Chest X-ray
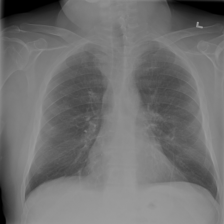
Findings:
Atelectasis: positive
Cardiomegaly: negative
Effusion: negative
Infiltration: negative
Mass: negative
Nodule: negative
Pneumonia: negative
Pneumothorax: negative
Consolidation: negative
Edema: negative
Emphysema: negative
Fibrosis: negative
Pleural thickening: negative
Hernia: negative